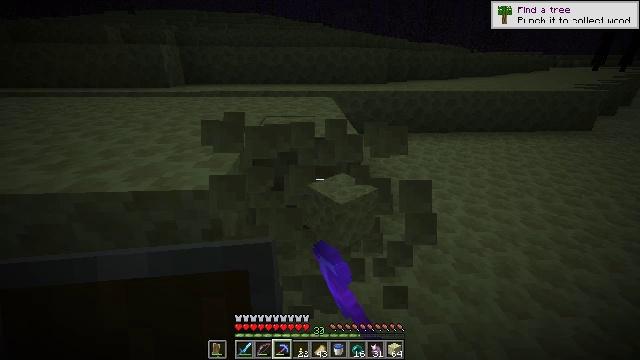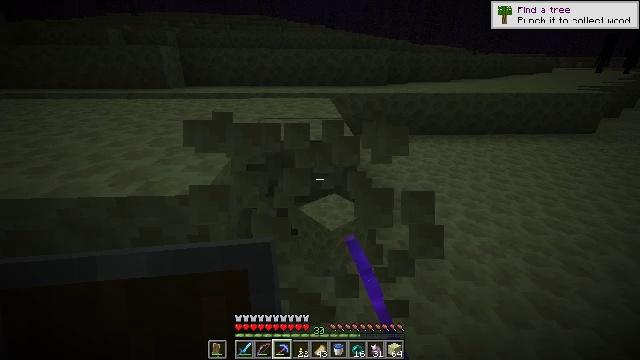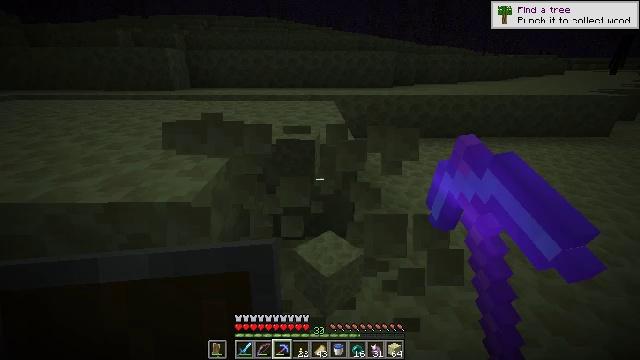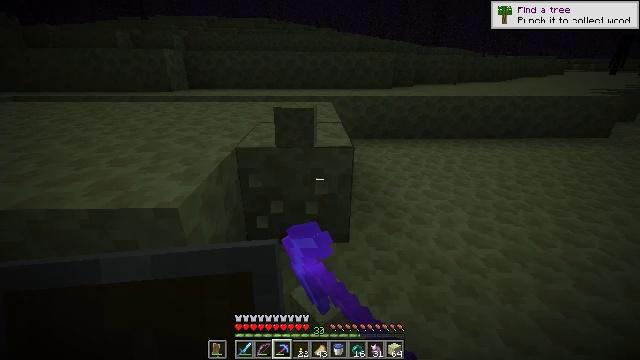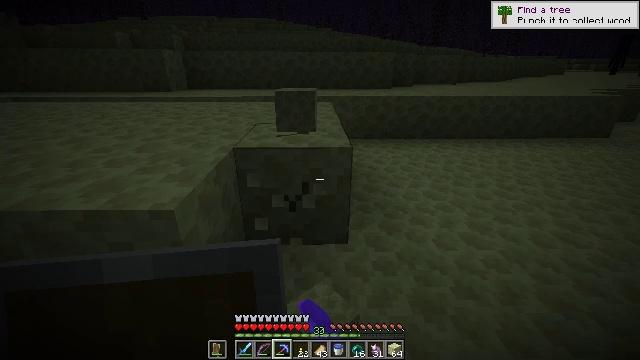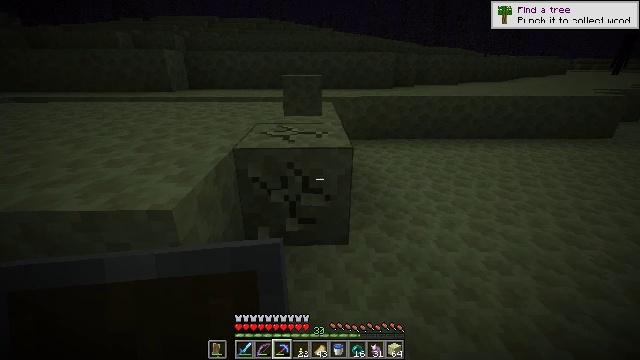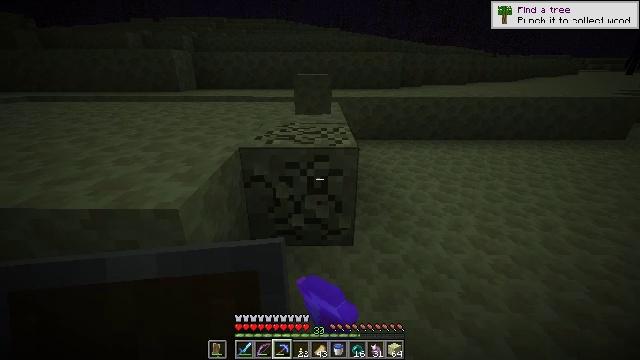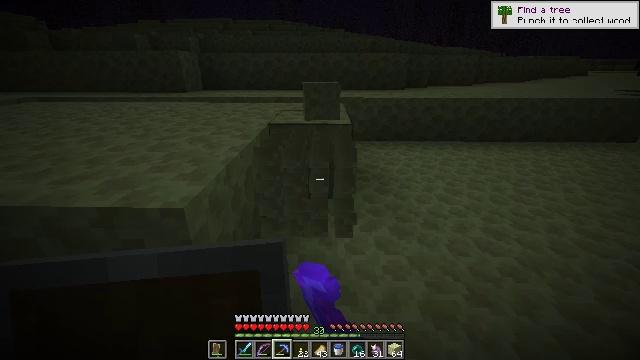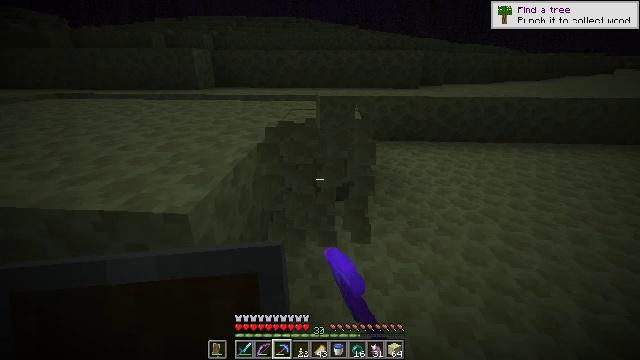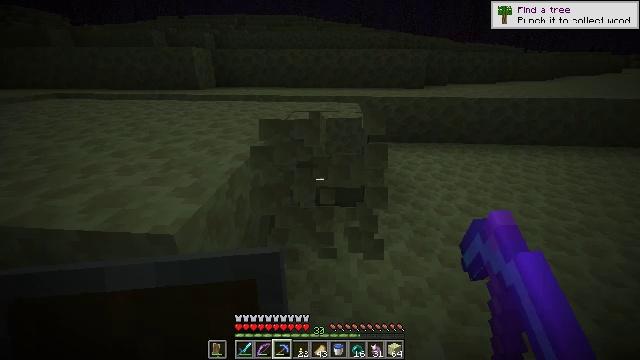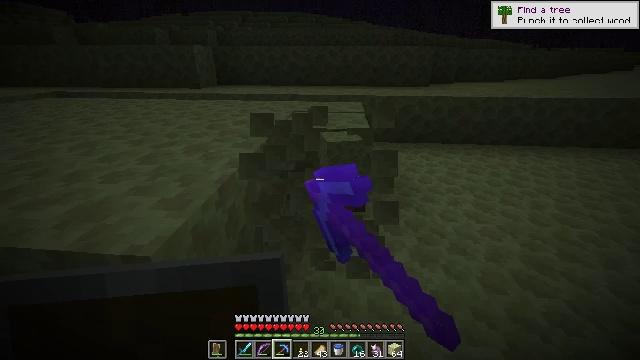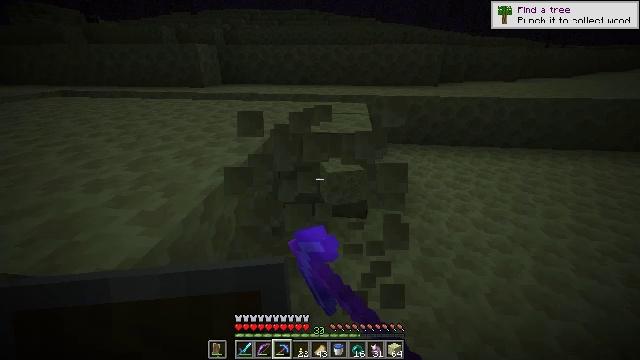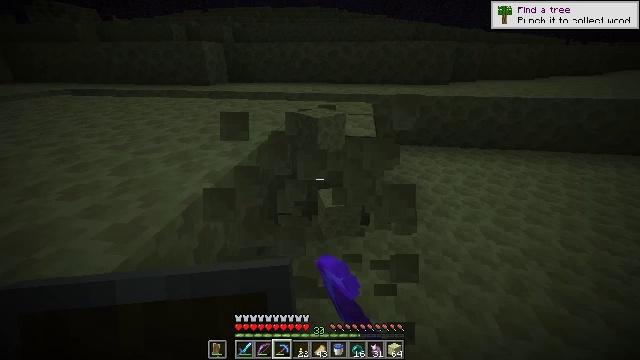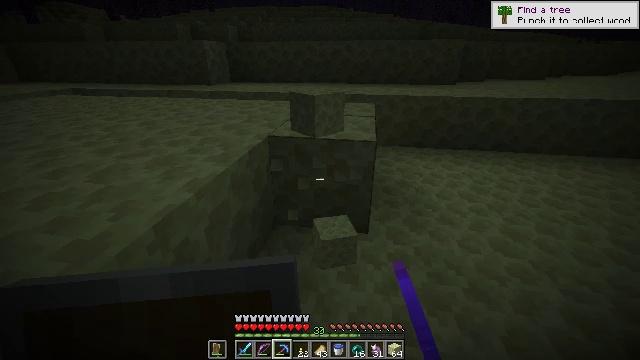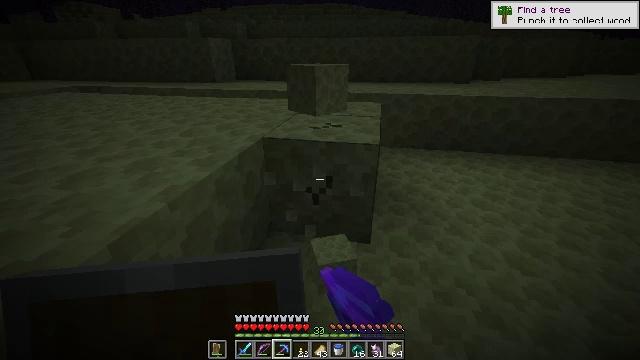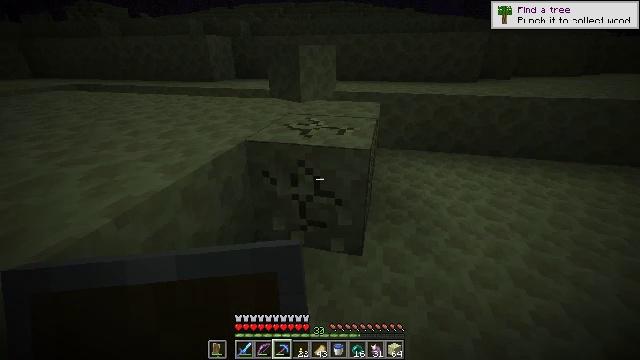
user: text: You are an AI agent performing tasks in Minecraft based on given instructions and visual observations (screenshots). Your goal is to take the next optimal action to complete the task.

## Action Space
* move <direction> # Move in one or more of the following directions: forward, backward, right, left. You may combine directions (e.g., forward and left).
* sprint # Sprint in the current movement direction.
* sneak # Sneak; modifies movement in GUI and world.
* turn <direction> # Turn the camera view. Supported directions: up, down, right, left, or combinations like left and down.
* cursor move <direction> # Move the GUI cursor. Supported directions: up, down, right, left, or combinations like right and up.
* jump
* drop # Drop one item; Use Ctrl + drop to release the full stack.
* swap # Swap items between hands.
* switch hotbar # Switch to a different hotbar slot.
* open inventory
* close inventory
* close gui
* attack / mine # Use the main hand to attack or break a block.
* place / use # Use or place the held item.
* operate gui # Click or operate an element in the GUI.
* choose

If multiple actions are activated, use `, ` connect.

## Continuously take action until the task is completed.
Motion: motion action
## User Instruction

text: Dig the end stone for building materials.
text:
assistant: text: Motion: attack / mine
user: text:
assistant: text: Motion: turn left, attack / mine
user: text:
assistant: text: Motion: attack / mine
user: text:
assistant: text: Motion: attack / mine
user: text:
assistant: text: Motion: attack / mine
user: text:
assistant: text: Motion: turn left, attack / mine
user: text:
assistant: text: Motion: turn left, attack / mine
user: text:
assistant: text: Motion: move forward, turn left, attack / mine
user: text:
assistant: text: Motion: move forward, attack / mine
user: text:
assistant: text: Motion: move forward and move right, attack / mine
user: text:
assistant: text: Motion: move forward and move right, turn left, attack / mine
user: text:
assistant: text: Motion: move forward and move right, turn left, attack / mine
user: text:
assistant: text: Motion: move forward, turn left, attack / mine
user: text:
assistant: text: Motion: move forward and move right, turn left, attack / mine
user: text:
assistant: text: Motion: move forward and move right, turn left, attack / mine
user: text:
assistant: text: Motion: move forward and move right, turn left, attack / mine
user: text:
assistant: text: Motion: move forward and move right, turn left and down, attack / mine
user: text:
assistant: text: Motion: move forward and move right, turn left, attack / mine
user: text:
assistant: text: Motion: move forward and move right, attack / mine
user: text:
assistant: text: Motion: move forward and move right, turn left, attack / mine
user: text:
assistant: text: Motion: move forward and move right, turn left, attack / mine
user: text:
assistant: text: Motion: move forward and move right, turn left, attack / mine
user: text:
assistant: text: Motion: move forward and move right, turn left, attack / mine
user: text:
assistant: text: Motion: move forward and move right, turn left, attack / mine
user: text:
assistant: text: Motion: move forward and move right, turn left, attack / mine
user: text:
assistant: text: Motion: move forward and move right, turn left, attack / mine
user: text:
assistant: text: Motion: move forward and move right, turn left, attack / mine
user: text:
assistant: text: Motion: move right, turn left, attack / mine
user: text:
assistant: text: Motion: turn left and up, attack / mine
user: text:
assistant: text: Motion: turn left and up, attack / mine